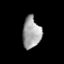
Tissue: lung
Cell type: Epithelial cells
Senescence score: 0.2437
Nuclear area (px): 560
Mean DAPI intensity: 162.068